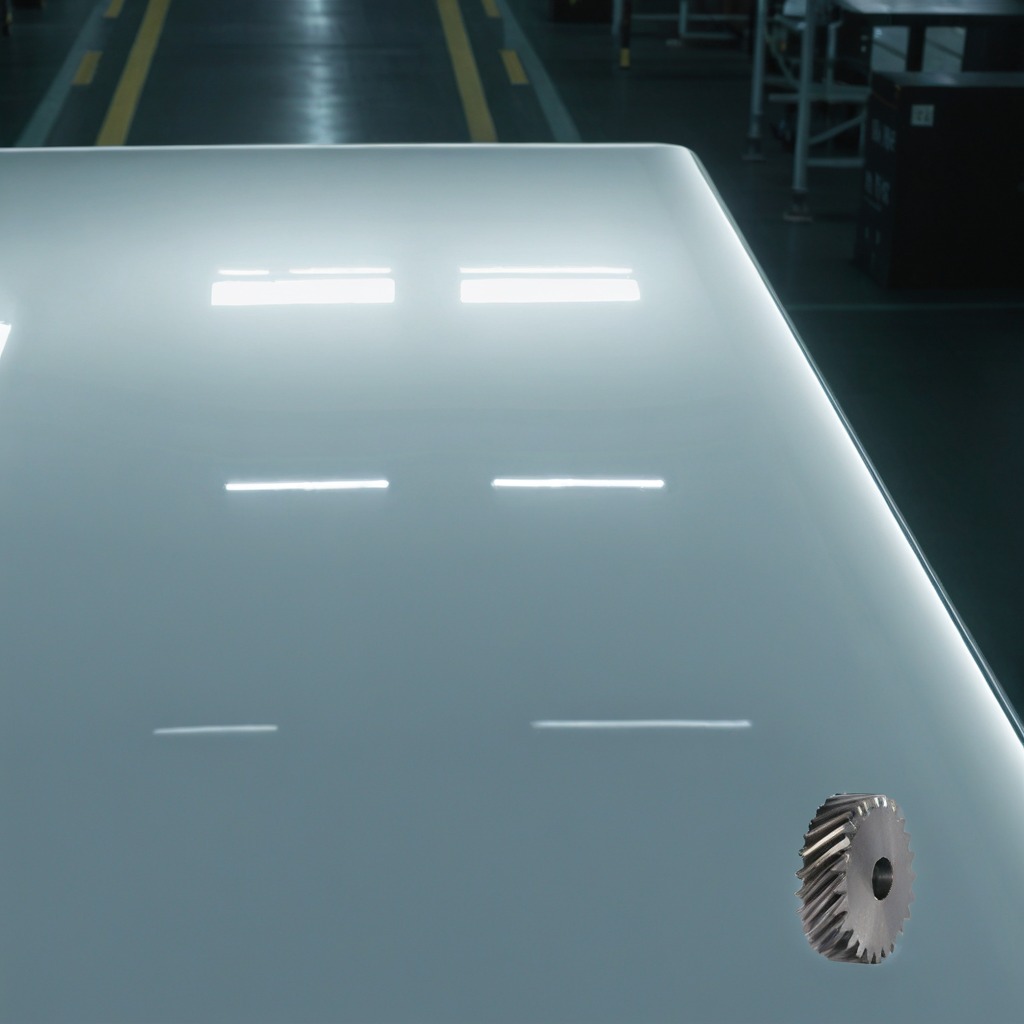
A steel gear with teeth is lying on a high-gloss table in a ship maintenance bay industrial lighting.